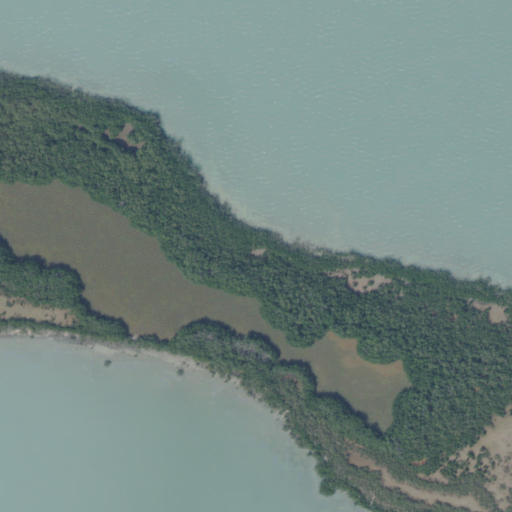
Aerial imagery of island in Florida named Butternut Key containing open water, herbaceous wetlands, and woody wetlands